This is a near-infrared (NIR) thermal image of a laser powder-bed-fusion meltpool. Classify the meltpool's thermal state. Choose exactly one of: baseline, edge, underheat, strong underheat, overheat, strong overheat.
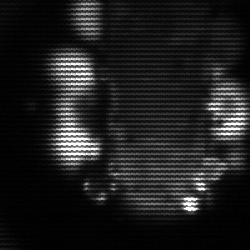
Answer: strong underheat